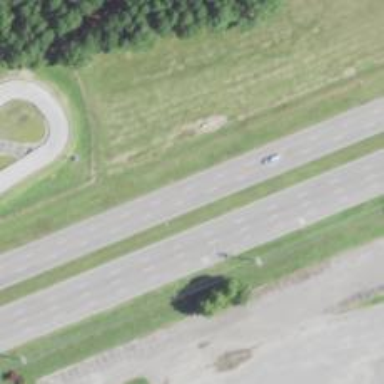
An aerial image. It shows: Trunk highway with expressway features.